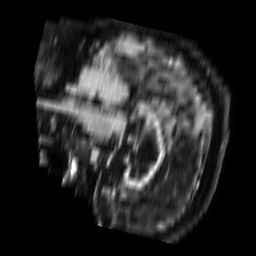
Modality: FLAIR
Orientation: sagittal
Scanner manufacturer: philips
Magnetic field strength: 1.5 T
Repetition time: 6 s
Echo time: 0.1027 s